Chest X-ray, AP view. Patient: 64 years old, sex M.
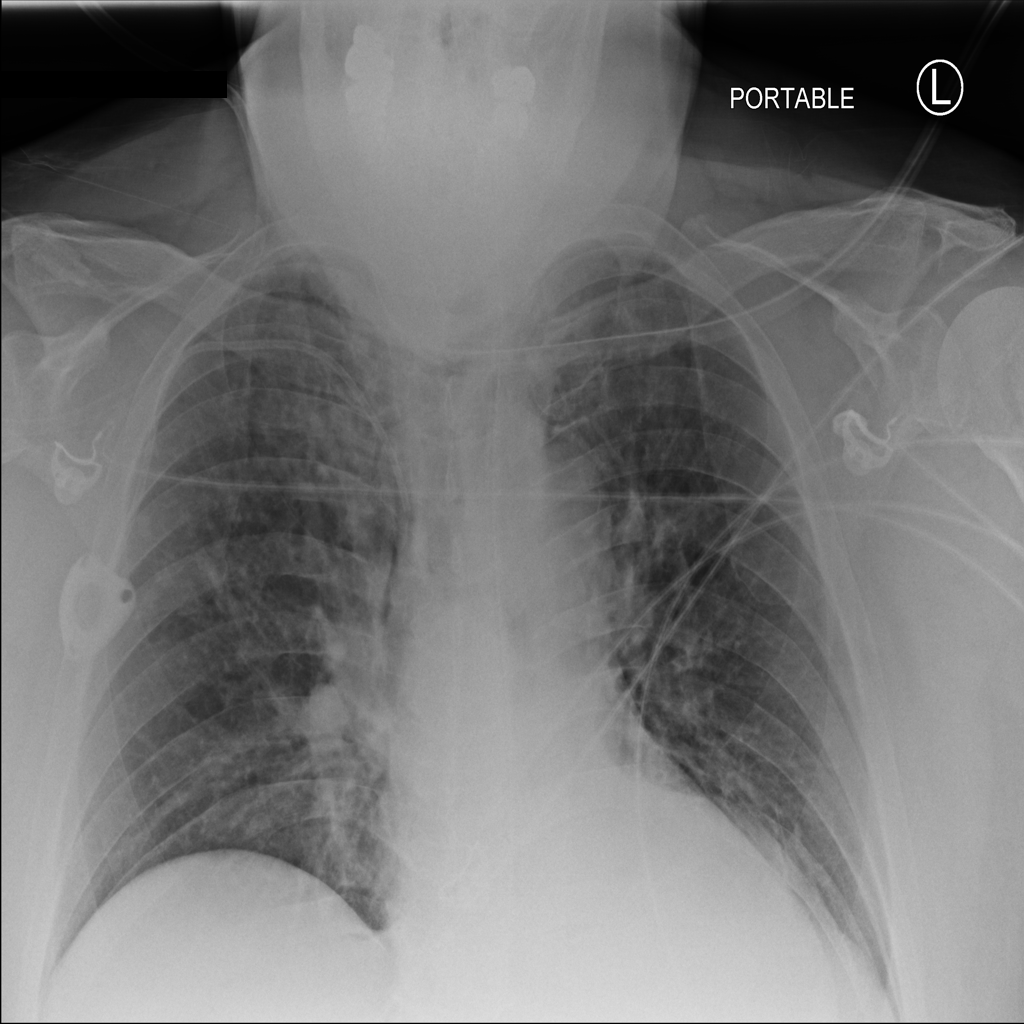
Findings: No Finding